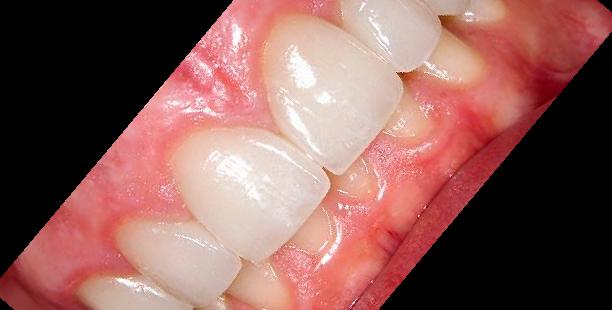
Condition: Gingivitis